Question: I have created a new name (variable) in excel using the Name Manager which is called 'fPath'. The value for the name is '=CELL("filename")'.
<URL>
I would like to reference this name as a parameter to the source within a function query. But, when I try to invoke the function within the 'Power Query Editor', I get an error that it wasn't able to find the name.
When the name refers to a cell within the sheet, this works perfectly but when a name is created without a reference to a cell, it is unable to find it.
Am I correct in assuming that what I'm trying to do is not possible?
:
Here's the code for for the Function Query where I have defined a parameter which is then used to dynamically get the source of the file.
[]
<URL>
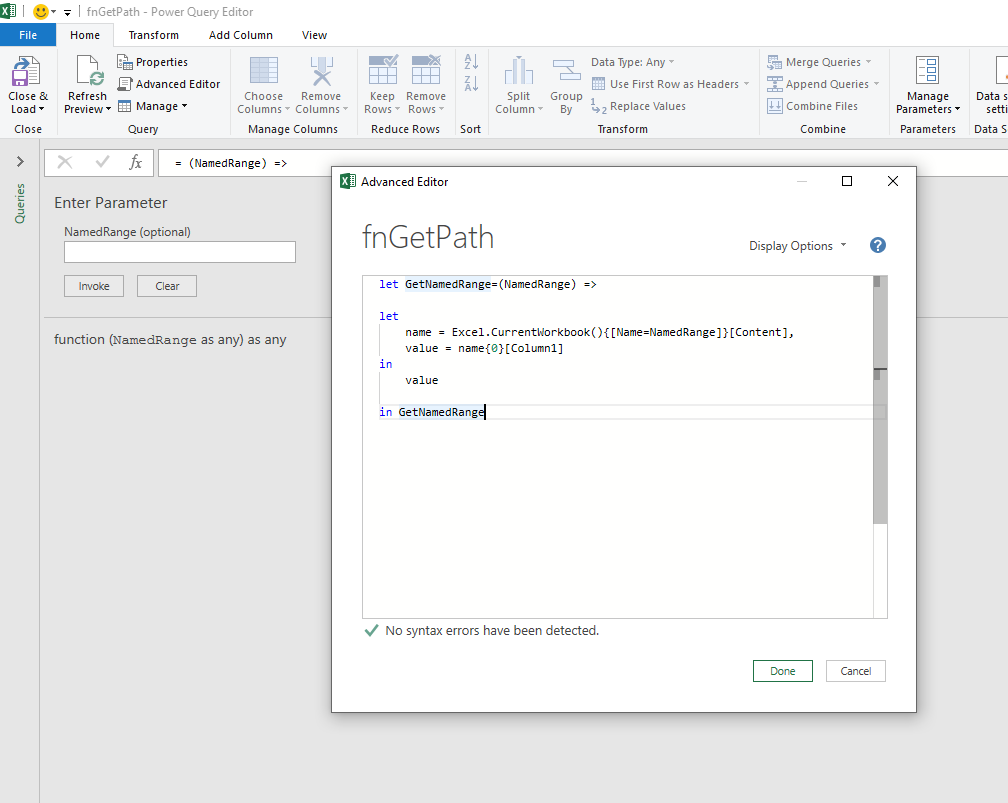
Answer: Please see this from Ken Puls
<URL>